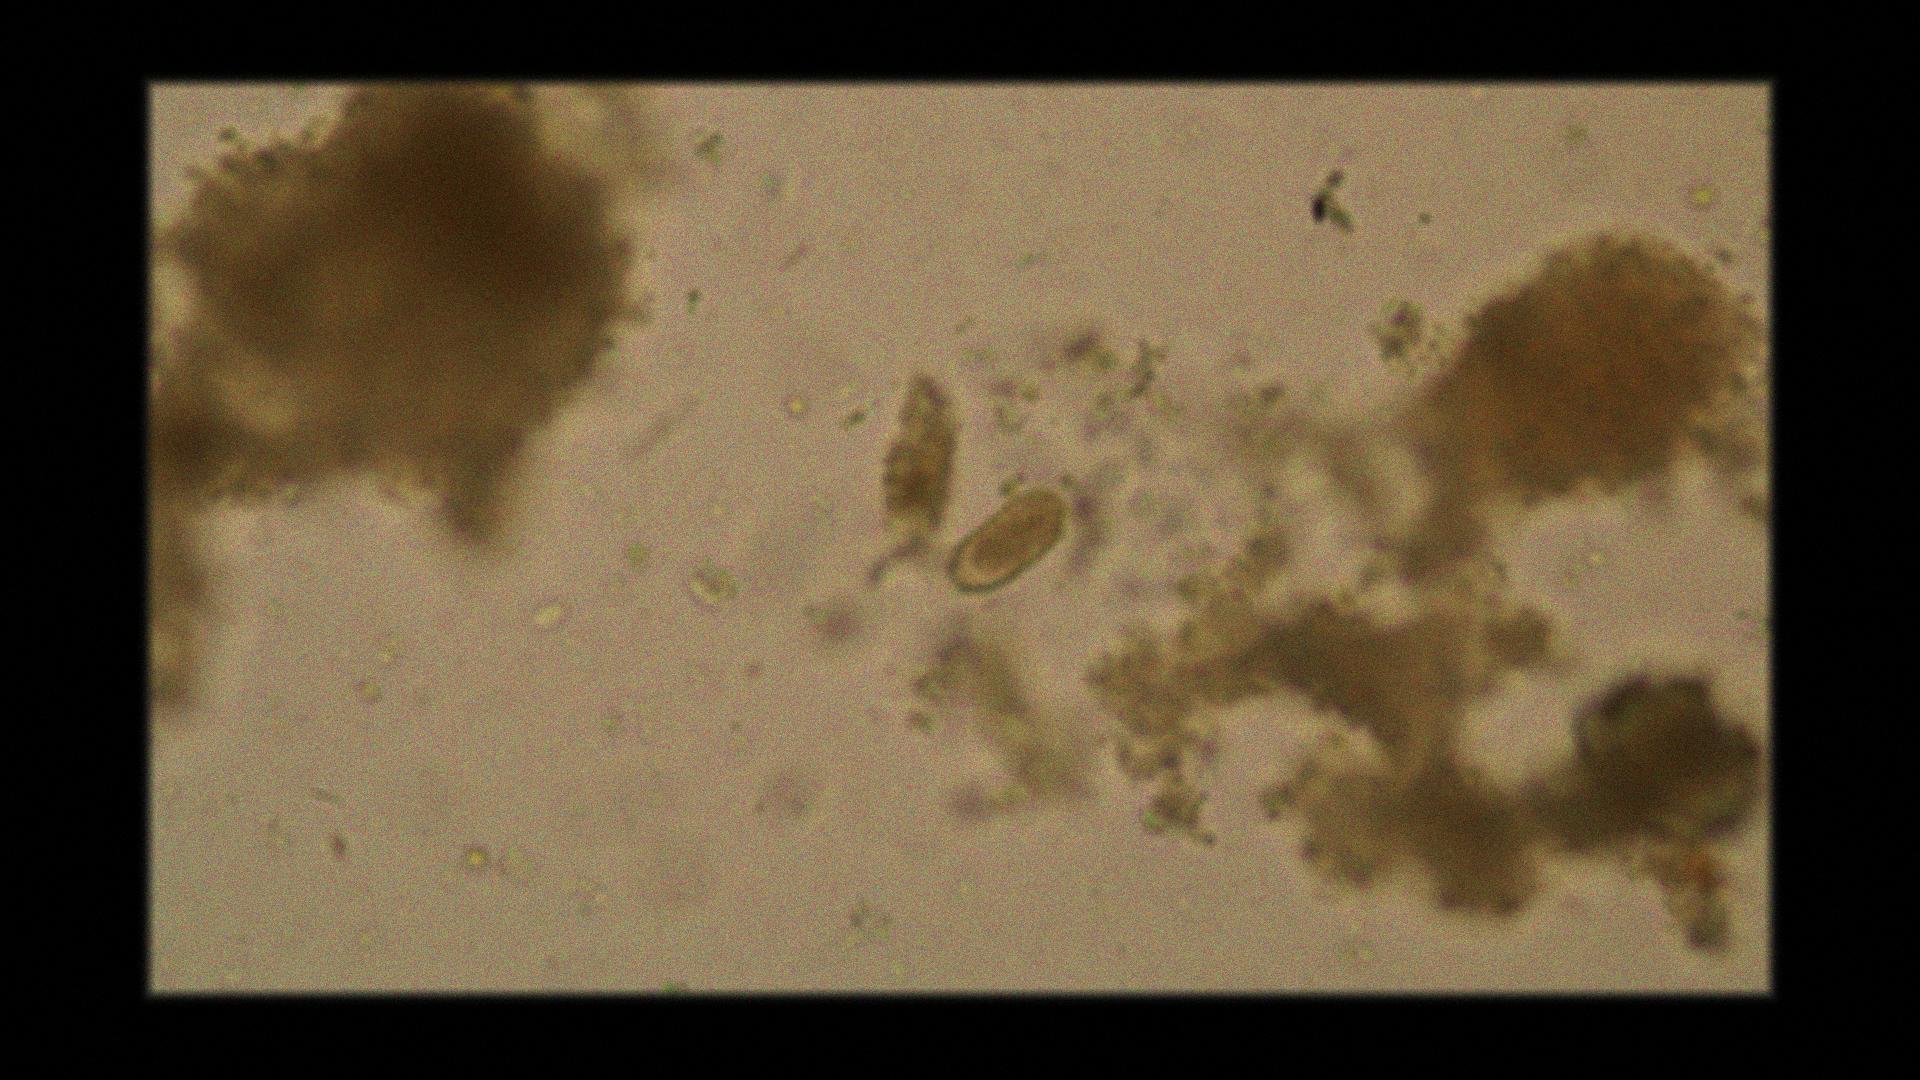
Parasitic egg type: Capillaria philippinensis